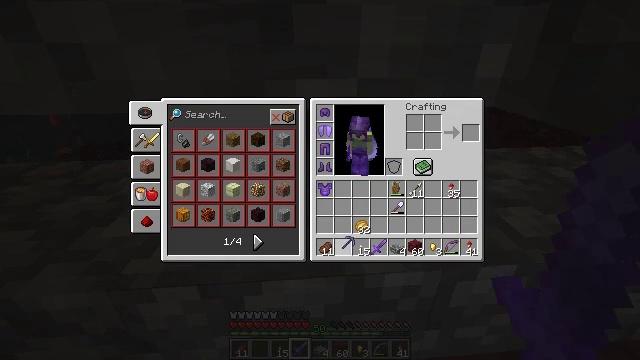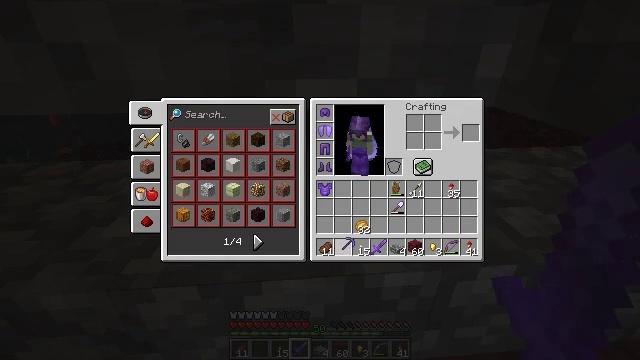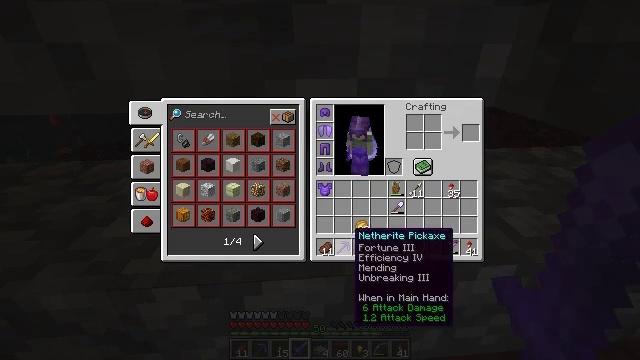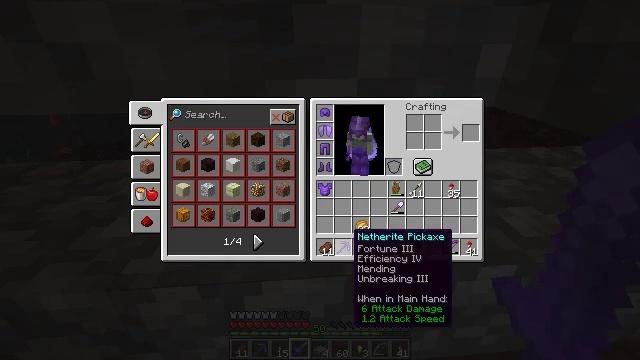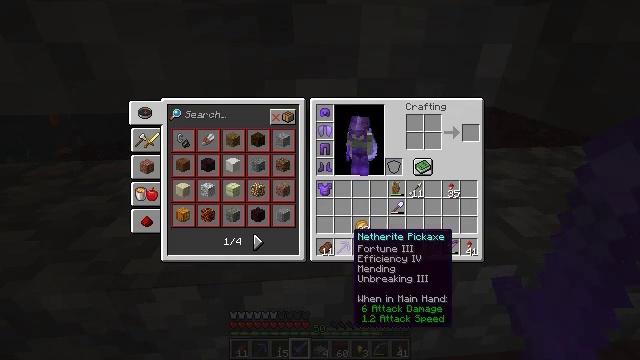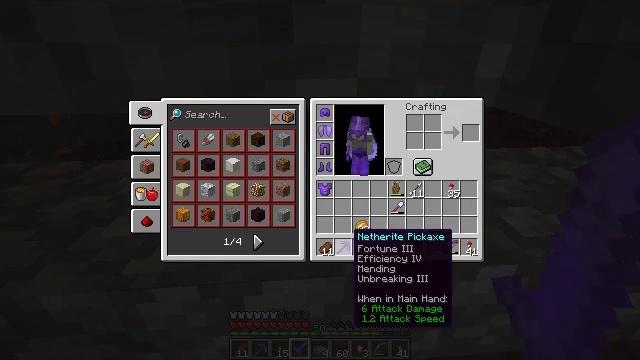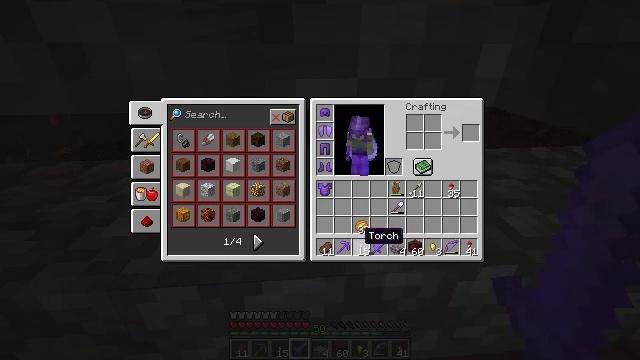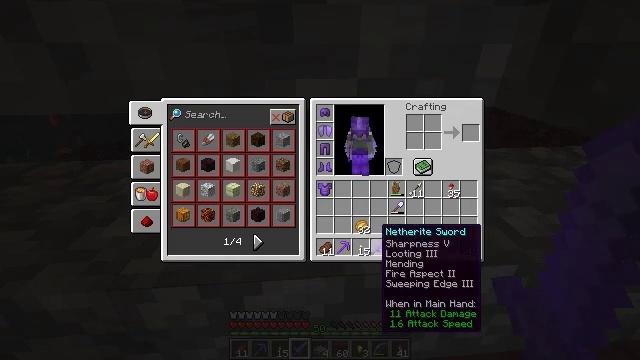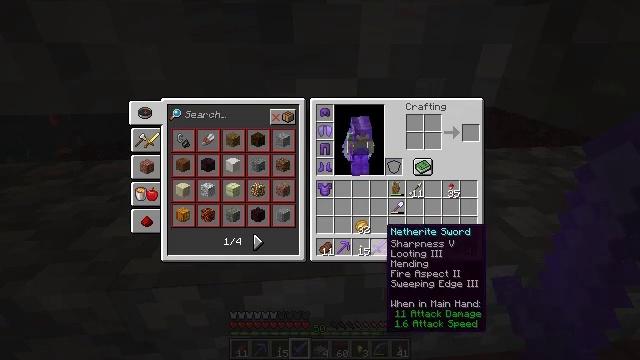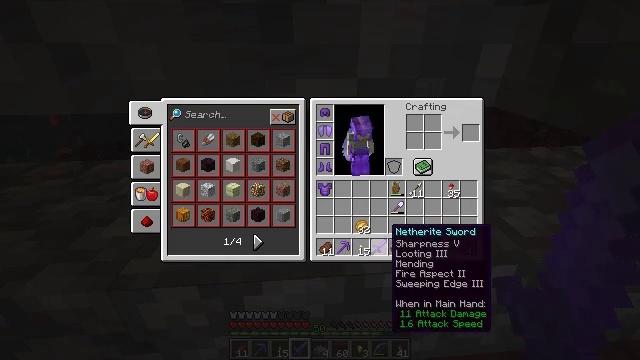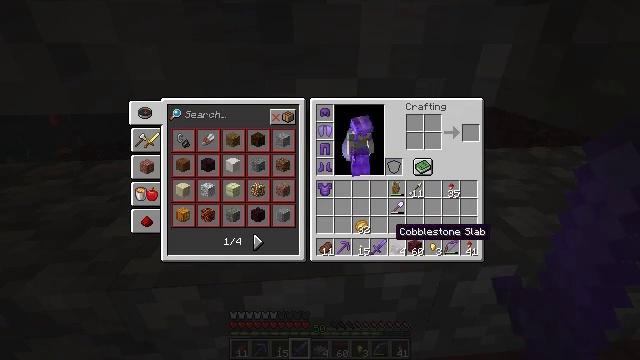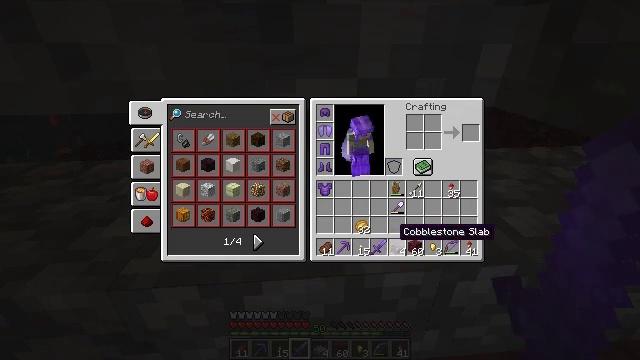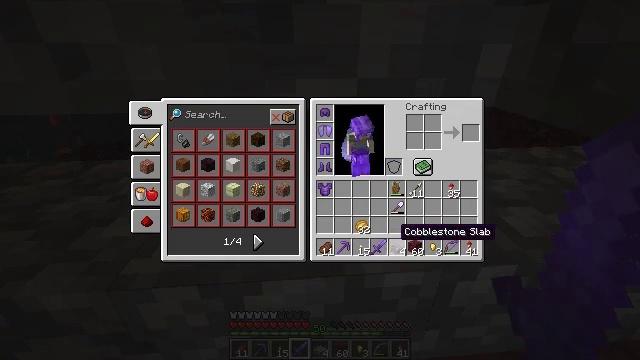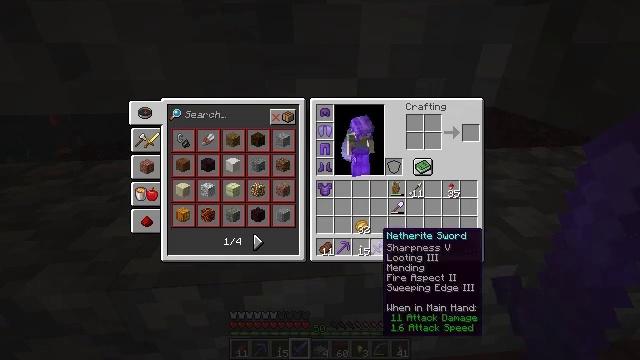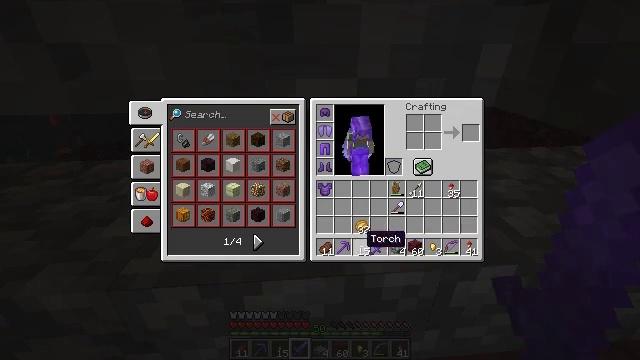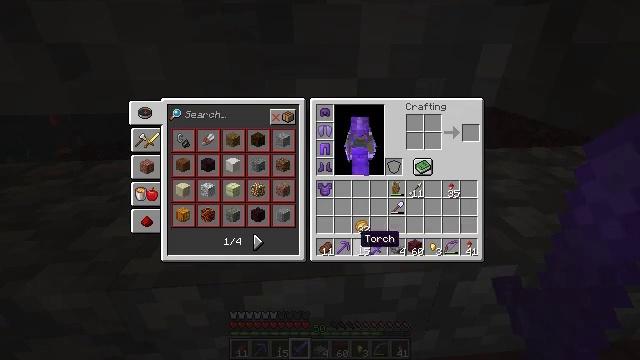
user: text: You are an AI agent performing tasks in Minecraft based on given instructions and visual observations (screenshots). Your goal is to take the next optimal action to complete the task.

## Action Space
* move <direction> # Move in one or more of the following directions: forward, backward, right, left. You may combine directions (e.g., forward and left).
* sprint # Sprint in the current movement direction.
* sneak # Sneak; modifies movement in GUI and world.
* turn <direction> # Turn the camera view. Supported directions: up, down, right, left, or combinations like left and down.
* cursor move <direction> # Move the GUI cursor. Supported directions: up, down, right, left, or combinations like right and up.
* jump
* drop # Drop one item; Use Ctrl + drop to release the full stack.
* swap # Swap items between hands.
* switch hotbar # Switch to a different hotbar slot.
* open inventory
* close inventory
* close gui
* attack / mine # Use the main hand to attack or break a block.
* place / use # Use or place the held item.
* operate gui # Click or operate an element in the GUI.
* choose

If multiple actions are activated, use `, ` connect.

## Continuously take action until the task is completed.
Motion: motion action
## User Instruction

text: Demolish the cobblestone slab for reuse.
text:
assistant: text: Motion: attack / mine
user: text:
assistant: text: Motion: no_op
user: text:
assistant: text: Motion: no_op
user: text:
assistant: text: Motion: no_op
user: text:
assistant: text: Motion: no_op
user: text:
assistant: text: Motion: turn right
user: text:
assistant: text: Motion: turn right
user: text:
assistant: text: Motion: no_op
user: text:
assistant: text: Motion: no_op
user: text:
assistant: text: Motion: no_op
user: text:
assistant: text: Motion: no_op
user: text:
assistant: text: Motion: no_op
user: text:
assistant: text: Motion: turn left
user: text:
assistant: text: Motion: turn left
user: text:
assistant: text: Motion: no_op
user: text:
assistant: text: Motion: no_op
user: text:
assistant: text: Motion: attack / mine
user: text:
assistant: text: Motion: attack / mine
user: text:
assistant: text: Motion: turn right and up
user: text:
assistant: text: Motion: no_op
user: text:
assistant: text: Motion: no_op
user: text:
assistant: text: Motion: no_op
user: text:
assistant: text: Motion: no_op
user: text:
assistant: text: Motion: no_op
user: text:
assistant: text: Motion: attack / mine
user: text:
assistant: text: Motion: attack / mine
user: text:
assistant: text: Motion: attack / mine
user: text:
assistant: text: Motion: no_op
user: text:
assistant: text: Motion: no_op
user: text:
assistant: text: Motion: no_op